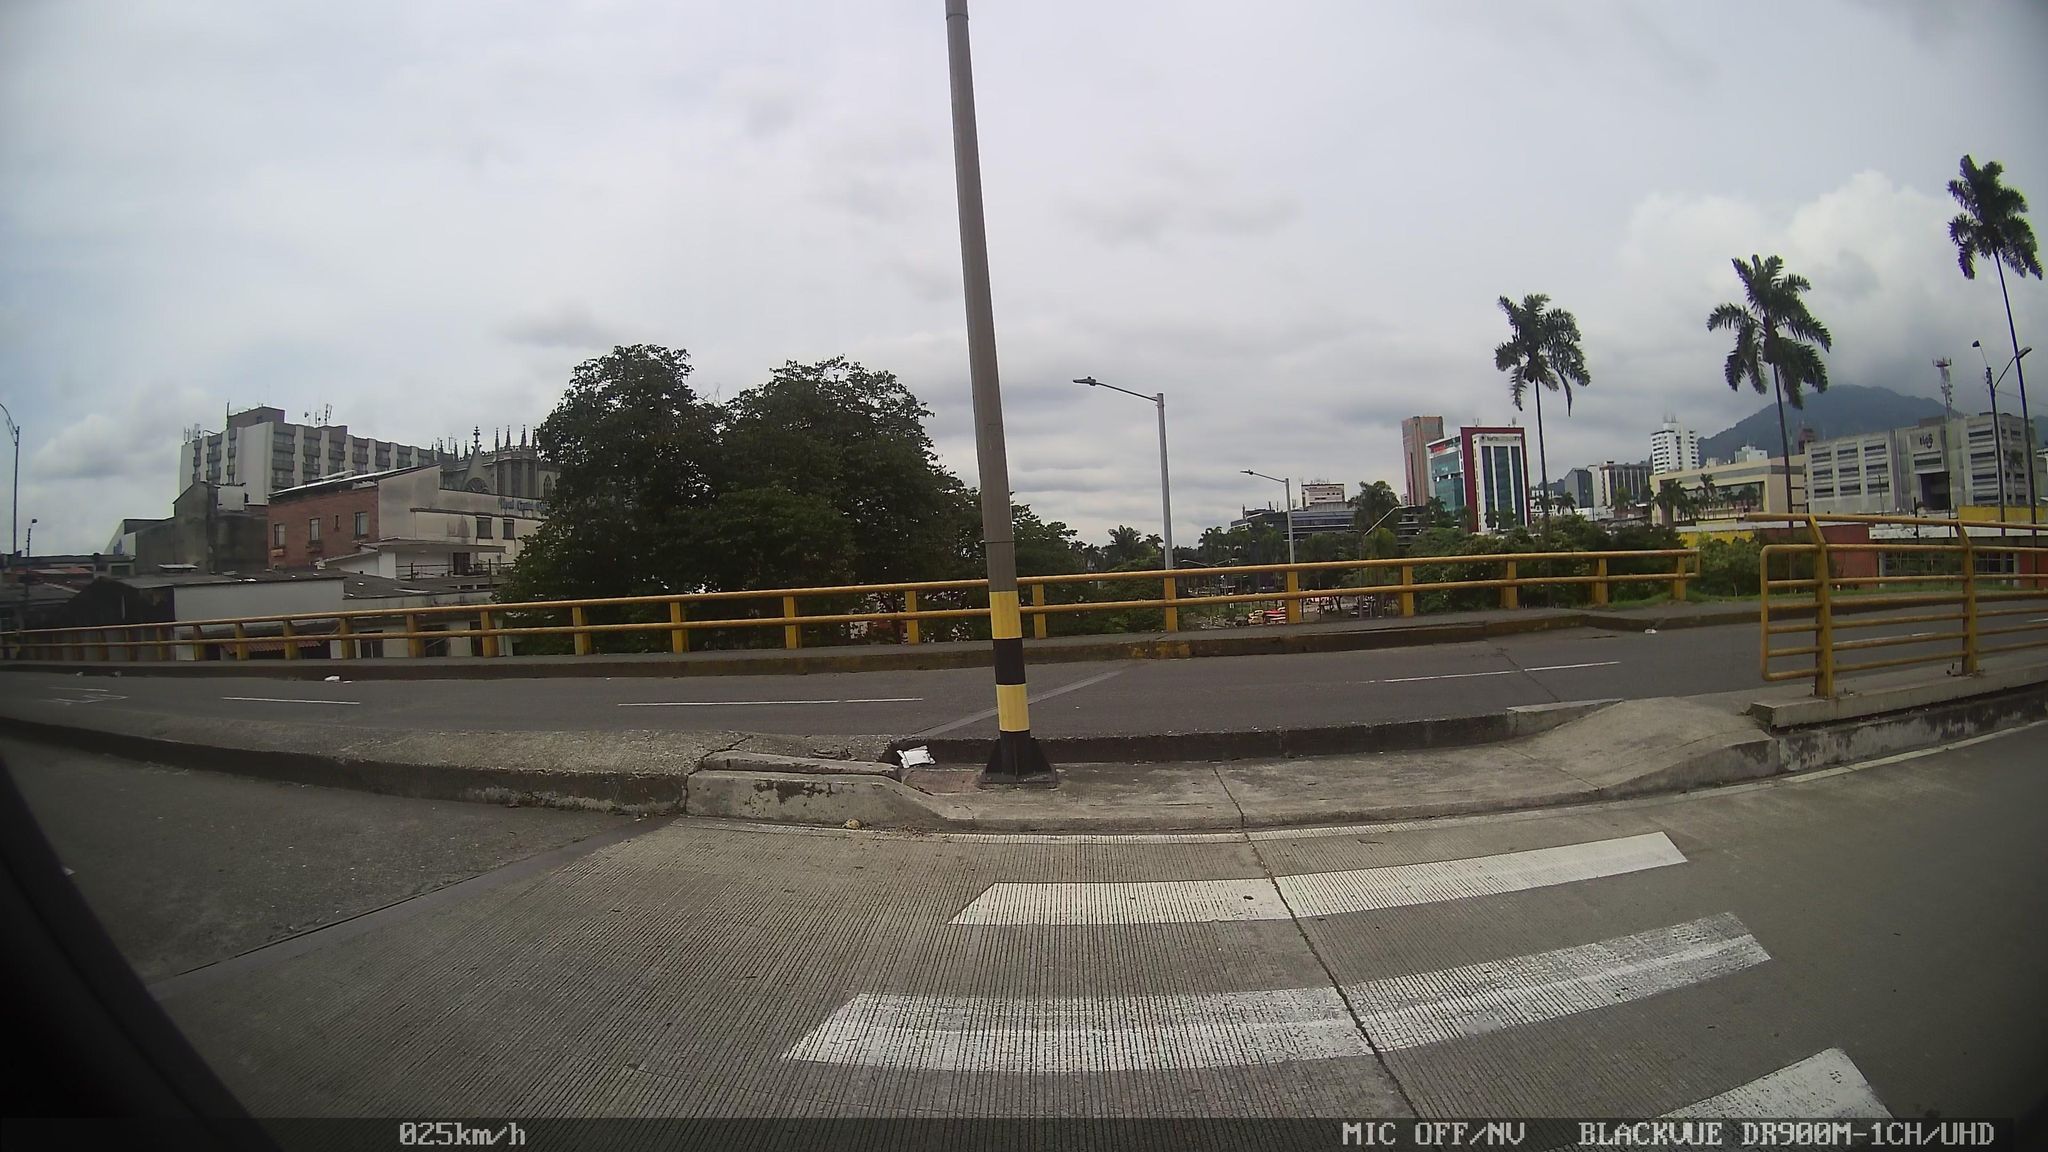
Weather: cloudy
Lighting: day
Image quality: good
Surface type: cycling surface
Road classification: secondary_link, secondary
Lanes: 2
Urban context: urban centre
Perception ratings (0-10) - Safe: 1.64, Lively: 1.42, Beautiful: 2.73, Boring: 2.52, Depressing: 4.4, Wealthy: 0.55